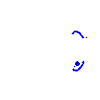
Particle: electron